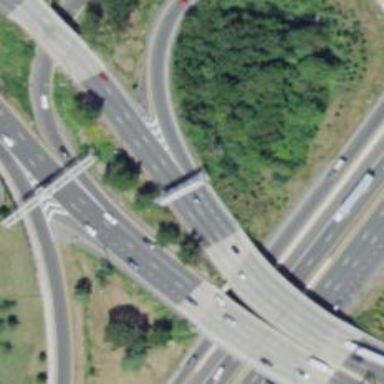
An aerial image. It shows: Junction.